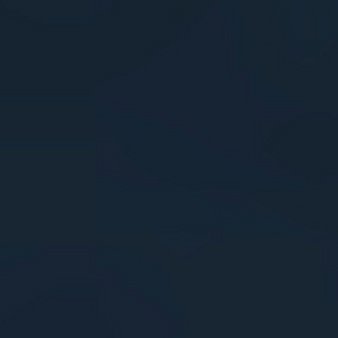
Label: other